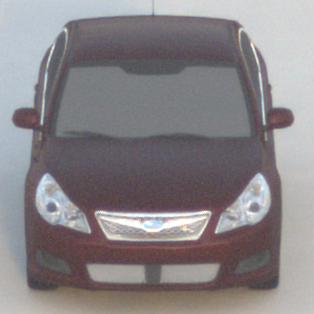
Make: Subaru
Model: Legacy 2.0R
Detailed model: Legacy (IV) Limousine
Model produced from: 2007/09
Model produced until: 2008/10
Doors: 4
Color: red
Road condition: dry road
Daytime: sunrise or sunset
Contrast: low contrast